Question: I have a Gridview in my page Which I can Select each row i want by using checkbox when i
select a row in Gridview and click on Delete button igot this error
here's the Delete button code
'''
protected void btnMultipleRowDelete_Click(object sender, EventArgs e)
{
// Looping through all the rows in the GridView
foreach (GridViewRow row in GridView1.Rows)
{
CheckBox checkbox = (CheckBox)row.FindControl("chkRows");
//Check if the checkbox is checked.
//value in the CheckBox's Value property is set as the //value of the delete command's parameter.
while (checkbox.Checked)
{
// Retreive the ID
int ida = Convert.ToInt32(GridView1.DataKeys[row.RowIndex].Value);
// Pass the value of the selected Employye ID to the Delete
//These numbers indicate in which order tables shoulde be deleted
/*1*/
new BLL.LoginBLL().Delete(ida);
/*2*/
new BLL.MessageBLL().Delete(ida);
/*3*/
new BLL.JointBLL().Delete(ida);
/*4*/
new BLL.Tempprice().Delete(ida);
/*5*/
new BLL.LotsBLL().Delete(ida);
/*6*/
new BLL.AuctionBLL().Delete(ida);
/*7*/
new BLL.ProfileBLL().DeleteProfile(ida);
checkbox.Checked = false;
}
//refresh the Gridview rows
ShowUsers();
}
}
'''
And code of the place I got this error:'
'''
public bool Delete(int Id)
{
using (SqlCommand cmd = new SqlCommand())
{
string text = string.Format("Delete From {0} where {1} = @{1} or {2} =@{2}"
, Common.Data.MessageInfo.TableName
, Common.Data.MessageInfo.SenduseridField
,Common.Data.MessageInfo.RecuseridField);
cmd.CommandText = text;
SqlParameter param = new SqlParameter("@" + Common.Data.MessageInfo.SenduseridField, Id);
param.SqlDbType = SqlDbType.Int;
param = new SqlParameter("@" + Common.Data.MessageInfo.RecuseridField, Id);
param.SqlDbType = SqlDbType.Int;
cmd.Parameters.Add(param);
cmd.Connection = this.GetConnection();
cmd.Connection.Open();
cmd.ExecuteNonQuery();
return true;
}
}
'''
DataBase Relationship

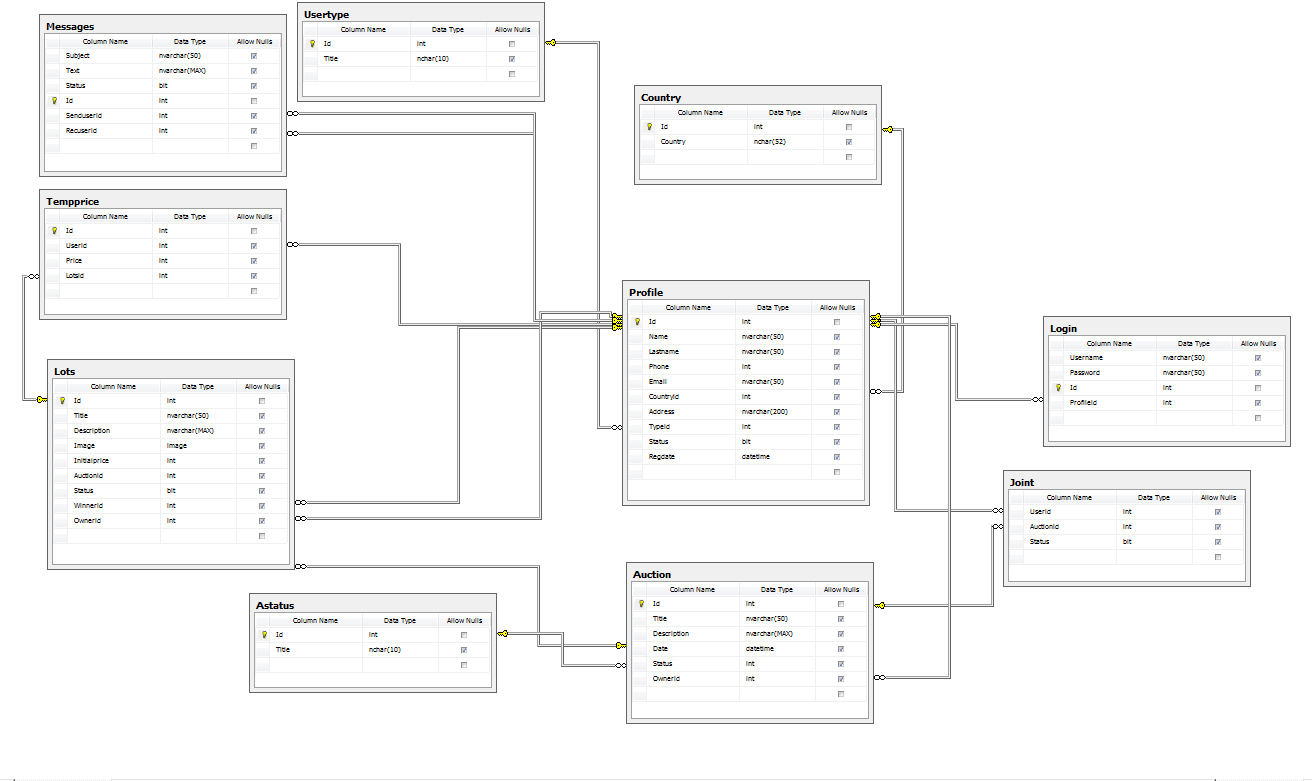
Answer: You instantiate two parameters, but you don't add the first parameter to the command. Before you instantiate the recuseridfield parameter, add the senduseridfield parameter to the command's parameter list.